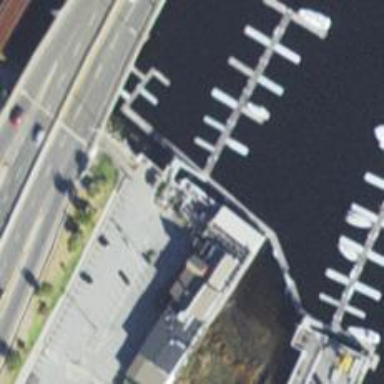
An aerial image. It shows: Commercial pier made of wooden planks for mooring boats.